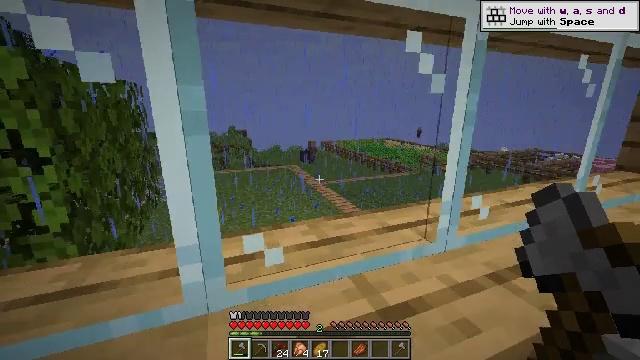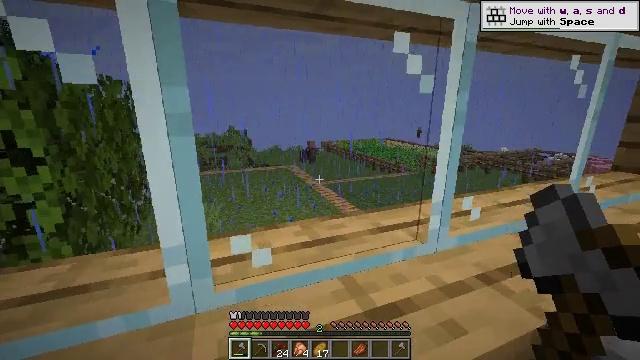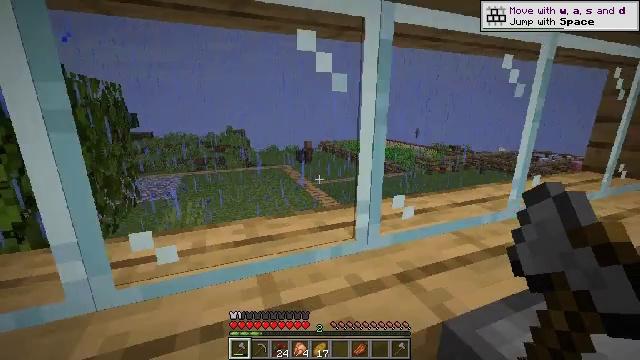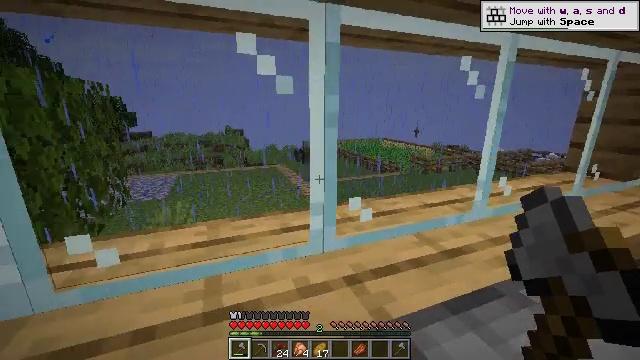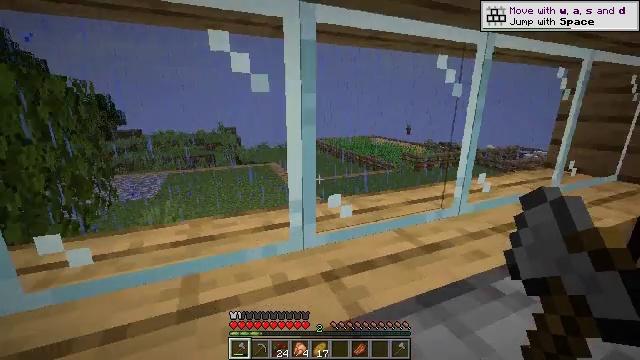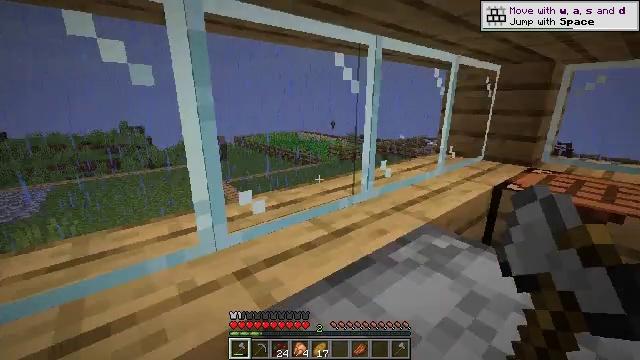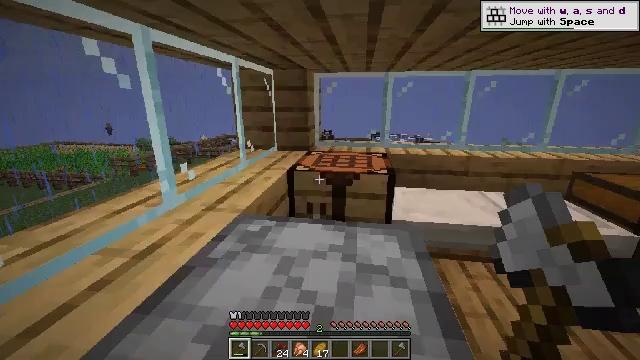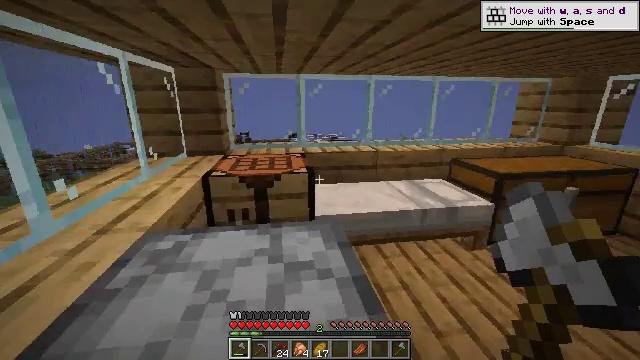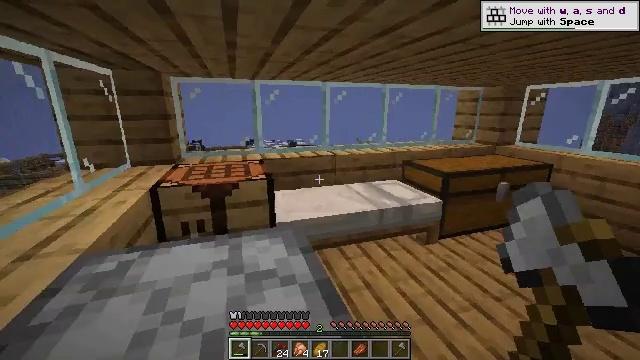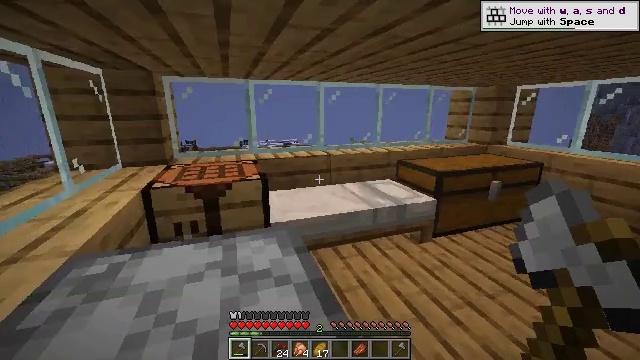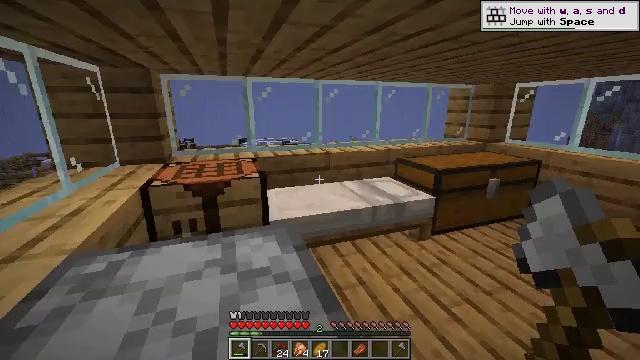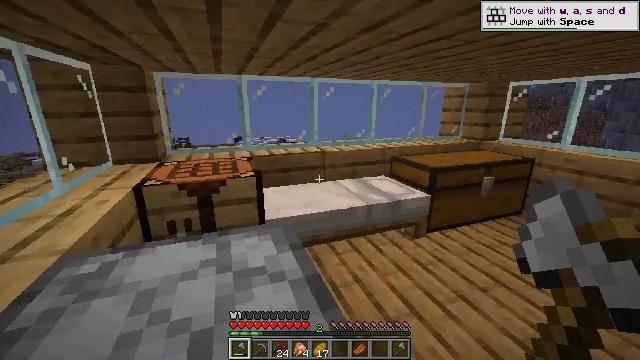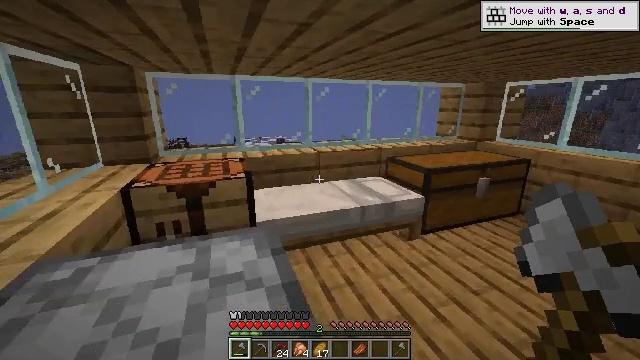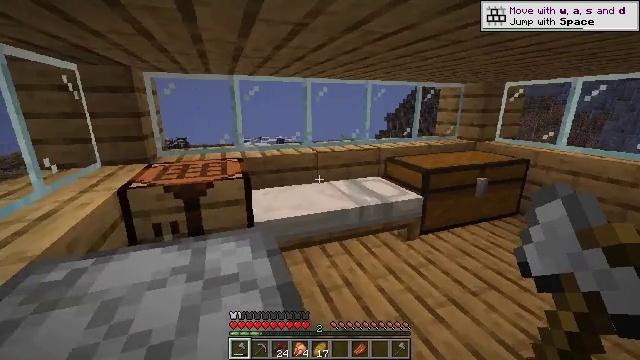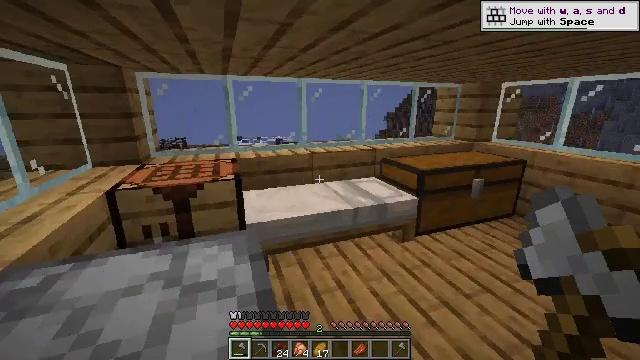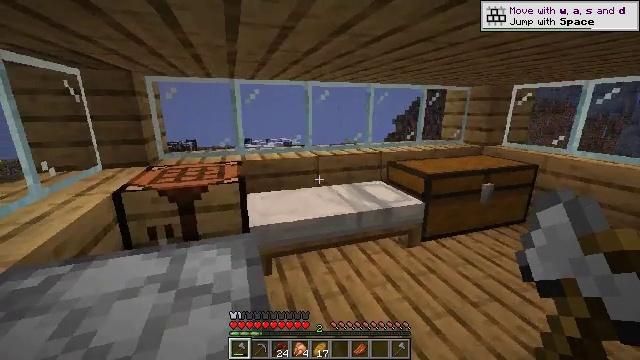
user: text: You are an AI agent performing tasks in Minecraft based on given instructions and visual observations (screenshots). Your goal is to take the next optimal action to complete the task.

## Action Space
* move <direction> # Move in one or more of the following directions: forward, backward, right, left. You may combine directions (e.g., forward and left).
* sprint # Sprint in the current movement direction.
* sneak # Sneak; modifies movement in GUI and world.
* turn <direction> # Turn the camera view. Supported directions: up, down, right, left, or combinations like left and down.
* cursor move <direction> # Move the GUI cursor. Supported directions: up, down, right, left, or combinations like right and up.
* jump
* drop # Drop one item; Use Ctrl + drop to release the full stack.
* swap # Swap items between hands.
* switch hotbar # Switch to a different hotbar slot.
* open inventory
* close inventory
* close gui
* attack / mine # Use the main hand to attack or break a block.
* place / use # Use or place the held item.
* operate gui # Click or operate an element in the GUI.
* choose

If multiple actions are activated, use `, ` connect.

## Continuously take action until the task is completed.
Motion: motion action
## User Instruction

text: Attack the attached pumpkin stem to collect it.
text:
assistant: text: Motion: move right, attack / mine
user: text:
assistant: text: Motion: move right, attack / mine
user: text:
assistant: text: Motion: move right, attack / mine
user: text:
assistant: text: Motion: move right, turn right, attack / mine
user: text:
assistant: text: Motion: turn right, attack / mine
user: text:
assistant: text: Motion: turn right, attack / mine
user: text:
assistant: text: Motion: turn right, attack / mine
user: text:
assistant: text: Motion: turn right and up, attack / mine
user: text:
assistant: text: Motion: turn right, attack / mine
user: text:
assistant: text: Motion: attack / mine
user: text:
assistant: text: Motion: move forward, attack / mine
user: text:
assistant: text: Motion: move forward, attack / mine
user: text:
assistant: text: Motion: move forward, attack / mine
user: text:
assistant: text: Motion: move forward, attack / mine
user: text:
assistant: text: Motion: move forward, turn left, attack / mine
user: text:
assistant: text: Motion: move forward, turn right and up, attack / mine
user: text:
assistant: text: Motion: move forward, turn right, attack / mine
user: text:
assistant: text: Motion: move forward, attack / mine
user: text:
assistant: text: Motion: move forward, attack / mine
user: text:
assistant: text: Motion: move forward, attack / mine
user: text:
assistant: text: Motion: move forward, attack / mine
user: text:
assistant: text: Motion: move forward, attack / mine
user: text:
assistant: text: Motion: move forward, attack / mine
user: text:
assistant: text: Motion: move forward, attack / mine
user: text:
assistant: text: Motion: move forward, attack / mine
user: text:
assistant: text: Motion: move forward, attack / mine
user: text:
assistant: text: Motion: move forward, attack / mine
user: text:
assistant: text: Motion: move forward, turn right and down, attack / mine
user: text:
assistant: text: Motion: move forward, turn right and down, attack / mine
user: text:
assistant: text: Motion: turn right, attack / mine